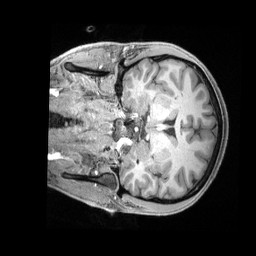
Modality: T1w
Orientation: coronal
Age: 23
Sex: male
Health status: healthy
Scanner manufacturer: siemens
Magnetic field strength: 3 T
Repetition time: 2.4 s
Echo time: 0.00228 s